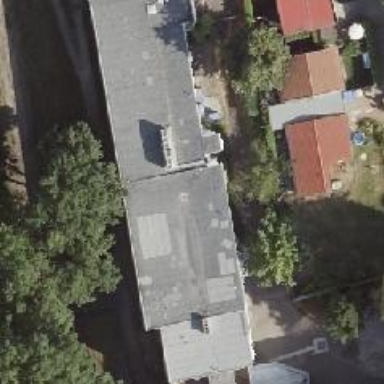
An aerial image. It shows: Veterinary facility.